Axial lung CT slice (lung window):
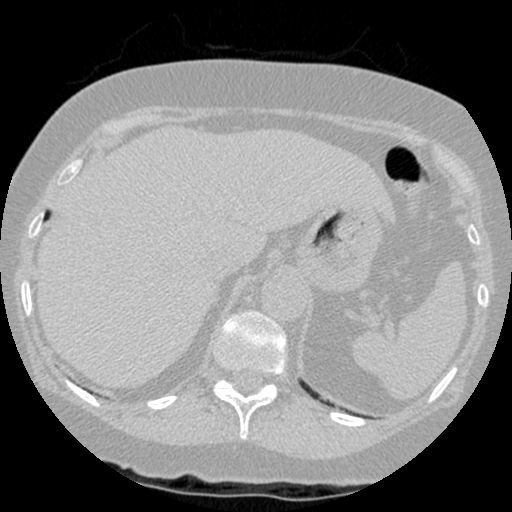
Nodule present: no